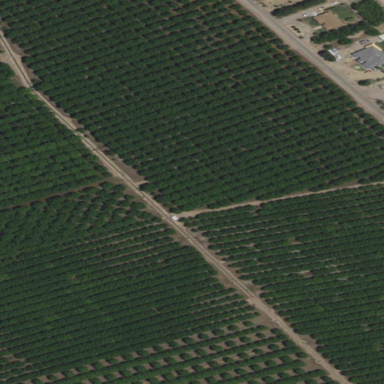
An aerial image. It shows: Orchard.